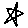
Label: star